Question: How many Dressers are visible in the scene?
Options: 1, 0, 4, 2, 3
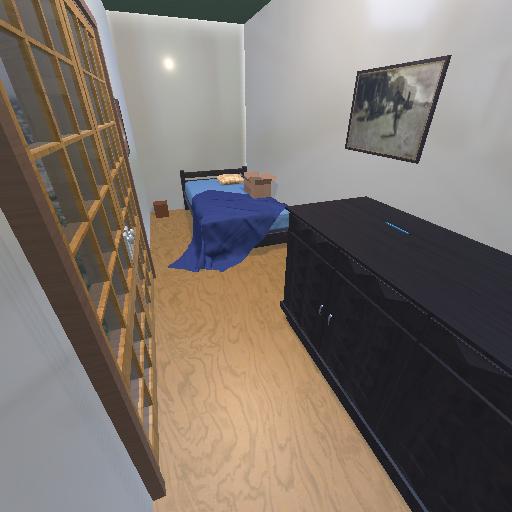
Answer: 1